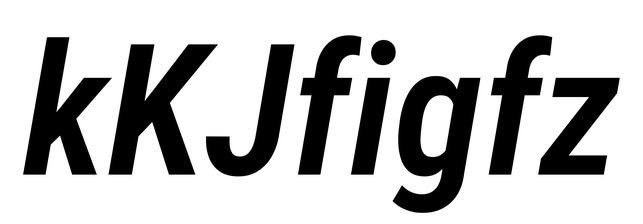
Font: Roboto-Italic_Condensed_SemiBold_Italic